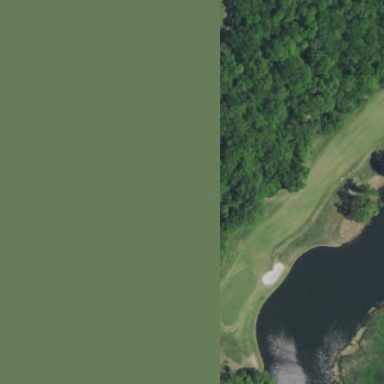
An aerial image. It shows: Grassy area designated as golf fairway.